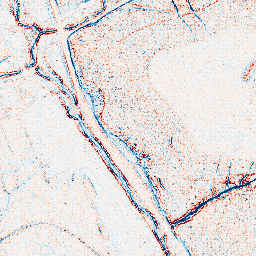
Category: edge_preserving
Decomposition family: anisotropic_diffusion
Decomposition parameters: iterations: 5
kappa: 50
gamma: 0.05
Upsampling method: area
Upsampling parameters: scale: 2
Upsampling scale: 2